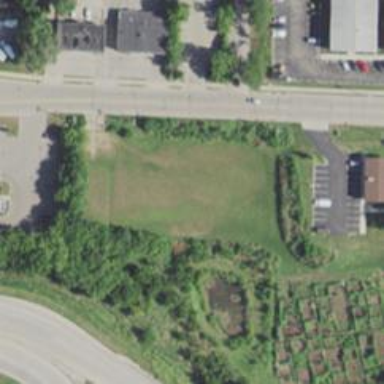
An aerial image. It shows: Grass-covered brownfield area.